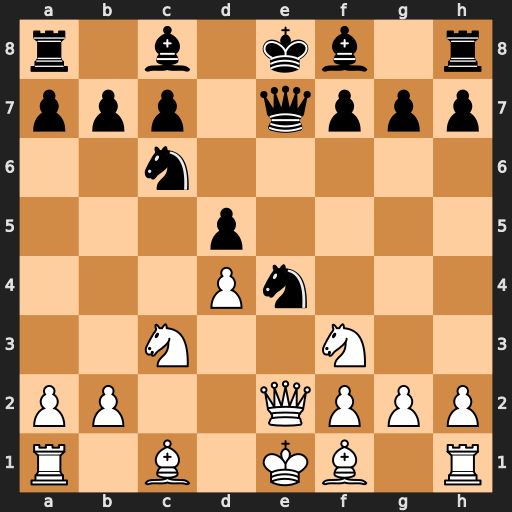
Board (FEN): r1b1kb1r/ppp1qppp/2n5/3p4/3Pn3/2N2N2/PP2QPPP/R1B1KB1R
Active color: w
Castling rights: KQkq
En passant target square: -
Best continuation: Nxd5 Qd6 Qxe4+